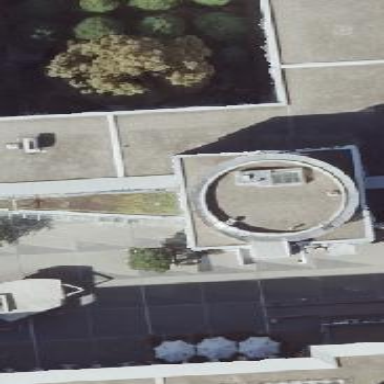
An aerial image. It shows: Office building with flat roof.